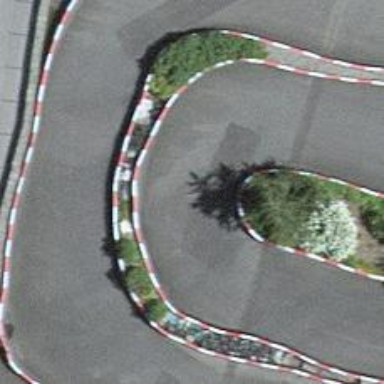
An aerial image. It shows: Karting raceway for sports enthusiasts.